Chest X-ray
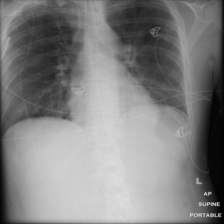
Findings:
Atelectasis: negative
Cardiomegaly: negative
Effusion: negative
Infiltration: negative
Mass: negative
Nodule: negative
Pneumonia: negative
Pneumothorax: negative
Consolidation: negative
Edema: negative
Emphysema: negative
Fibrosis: negative
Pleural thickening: negative
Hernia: negative